Interaction volume radius: 5 \u00c5
Interaction volume height: 10 \u00c5
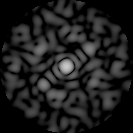
Disorder parameter: 0.7925